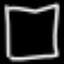
Label: square